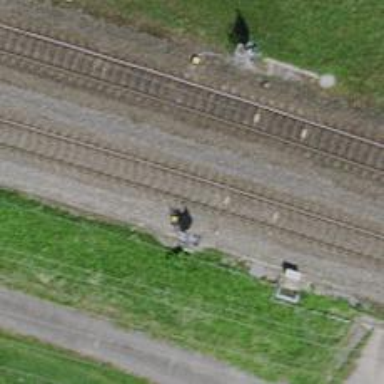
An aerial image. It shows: Railway signal.